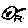
Label: fish